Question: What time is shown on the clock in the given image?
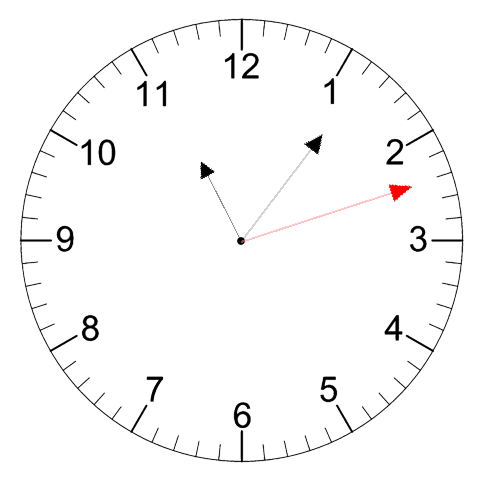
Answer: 11:06:12